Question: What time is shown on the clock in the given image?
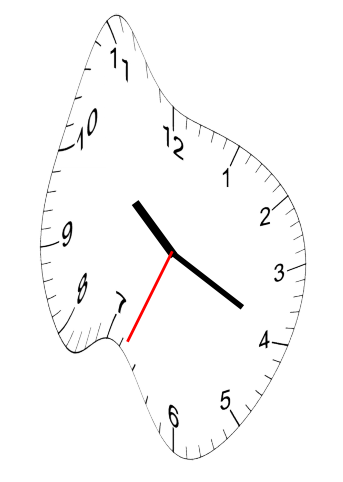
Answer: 10:19:34